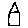
Label: house